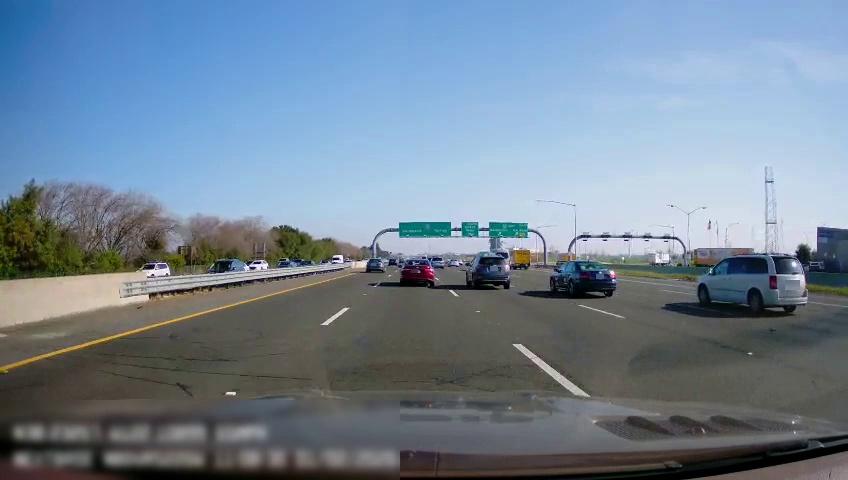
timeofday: Day
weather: Sunny
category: Drivable Space
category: Vehicles | Truck
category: Vehicles | Van
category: Vehicles | Car
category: Vehicles | SUV
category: Vehicles | Van
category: Vehicles | Car
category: Vehicles | Car
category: Vehicles | Van
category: Vehicles | Car
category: Vehicles | Truck
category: Vehicles | Truck
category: Vehicles | Truck
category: Vehicles | SUV
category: Vehicles | Car
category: Vehicles | Car
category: Vehicles | Car
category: Vehicles | Car
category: Vehicles | Van
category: Lanes | Alternate Lane
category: Lanes | Current Lane
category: Lanes | Current Lane
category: Lanes | Alternate Lane
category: Lanes | Alternate Lane
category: Lanes | Alternate Lane
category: Lanes | Alternate Lane
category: Traffic | Signs
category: Traffic | Signs
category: Traffic | Signs
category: Traffic | Signs
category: Traffic | Signs
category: Traffic | Signs